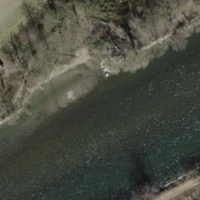
EUNIS habitat code: 15
Species observed at this site:
Ciconia ciconia